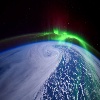
Label: cloud